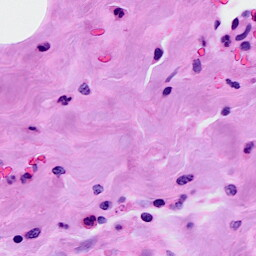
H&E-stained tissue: Breast